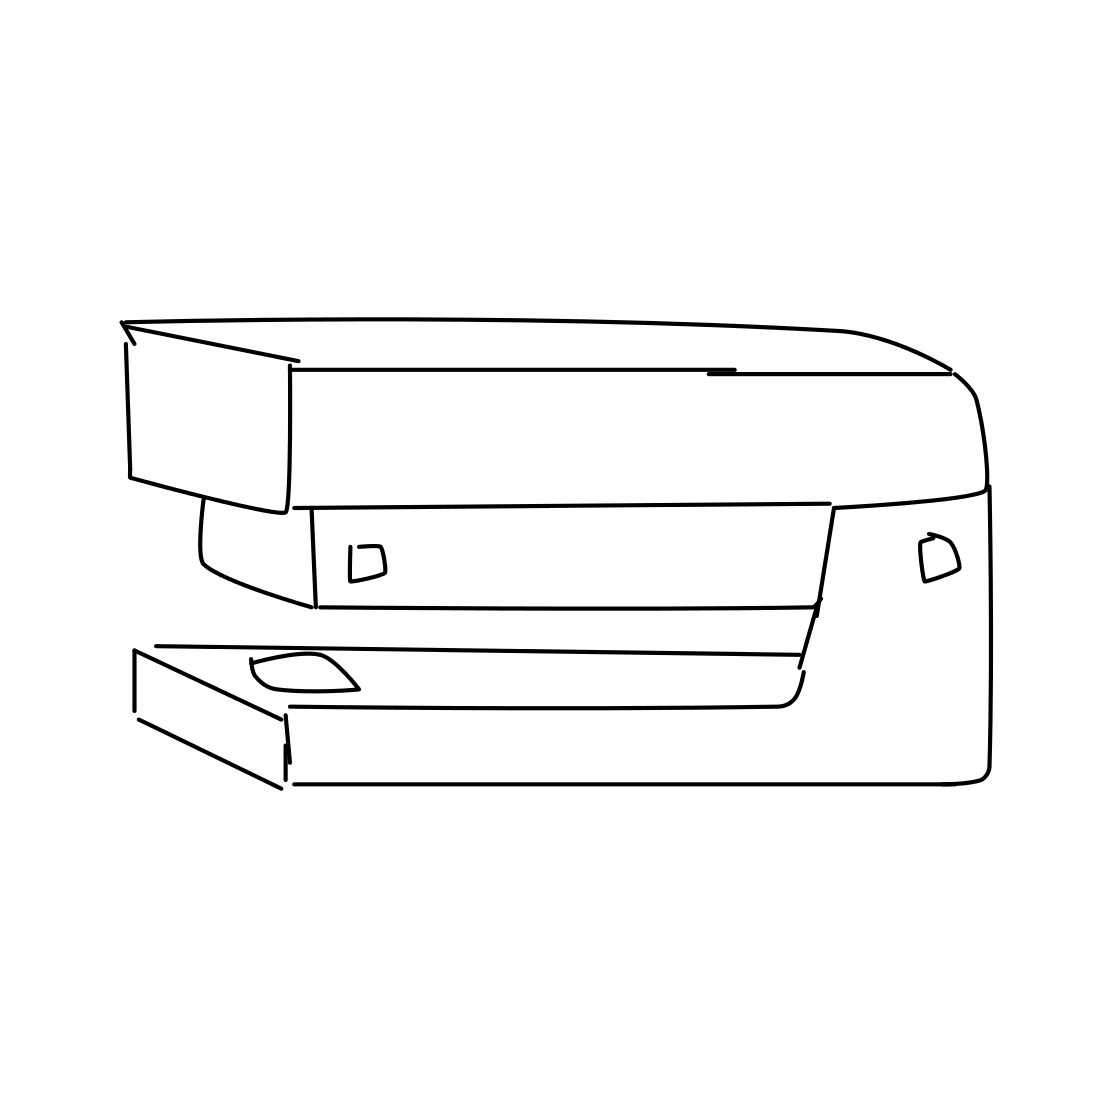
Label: stapler